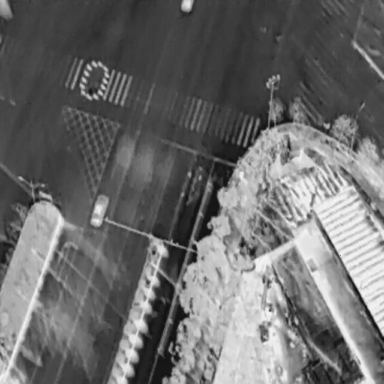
There are two Cars in the infrared image.